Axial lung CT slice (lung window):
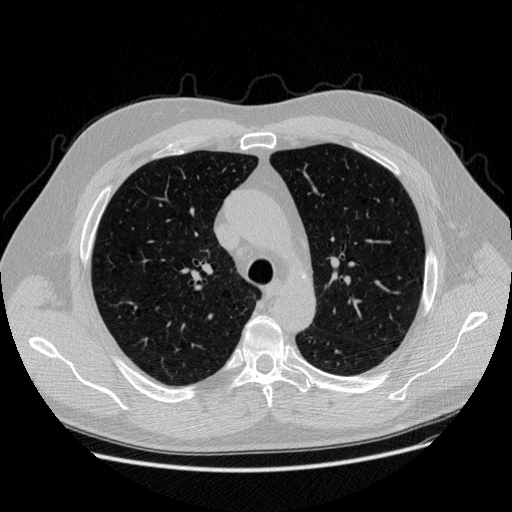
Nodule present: no